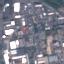
Land use / land cover class: Industrial